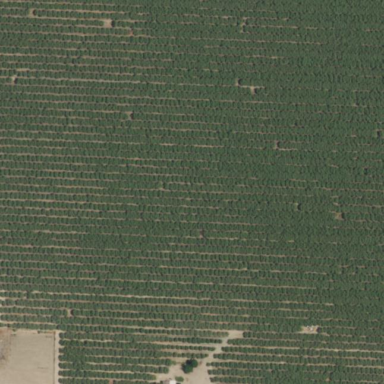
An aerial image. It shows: Beautiful vineyard in the countryside.